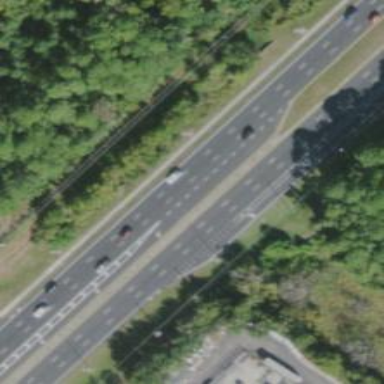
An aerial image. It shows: Trunk link highway.